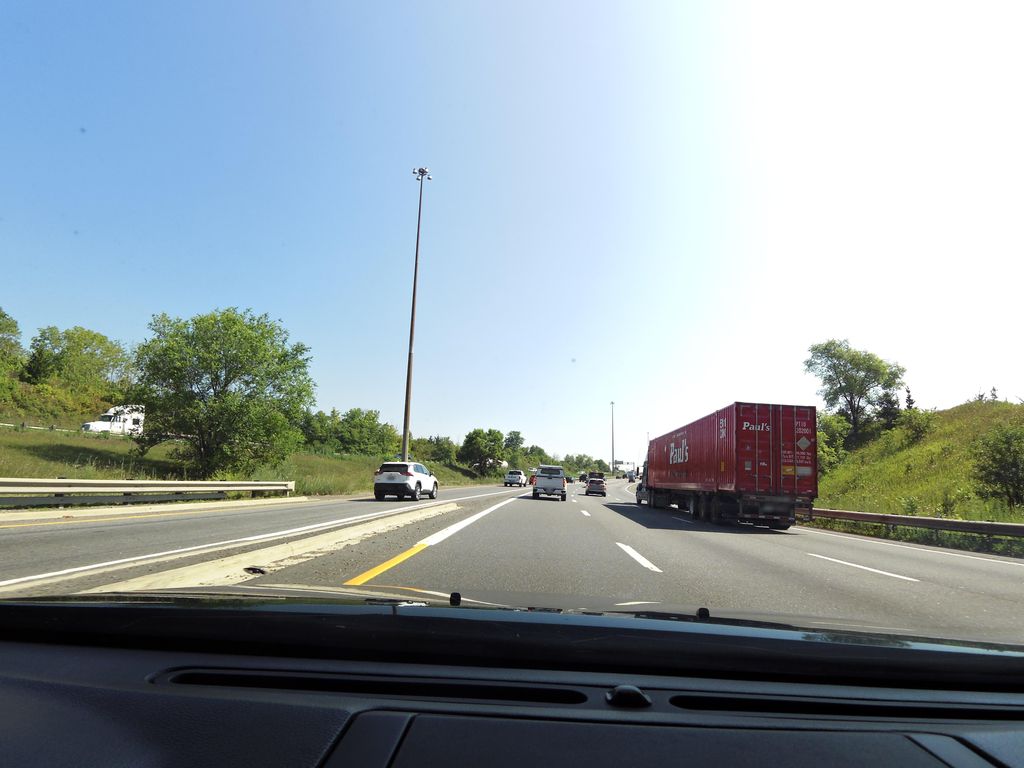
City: hamilton